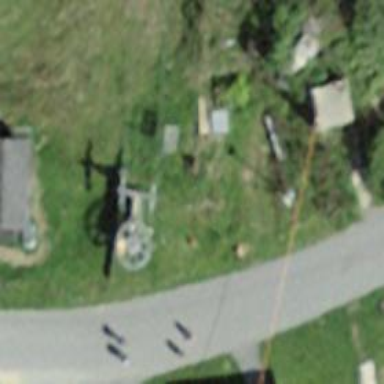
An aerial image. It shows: Pylon used for aerialway.